Field crop: tomato
Growth stage: 2
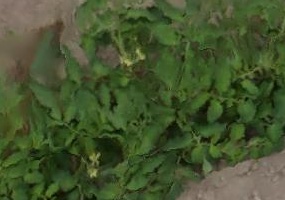
Species: tomato